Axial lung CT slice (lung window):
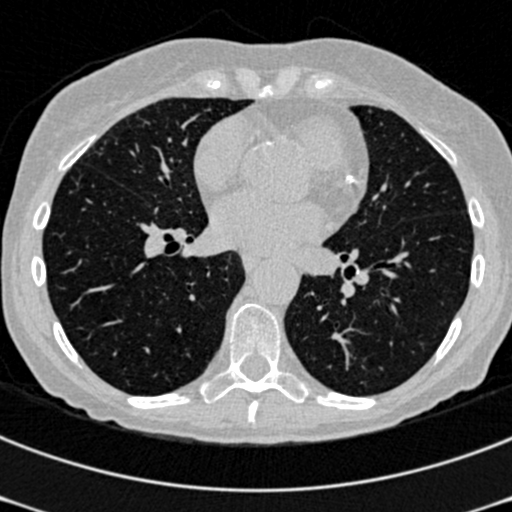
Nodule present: no